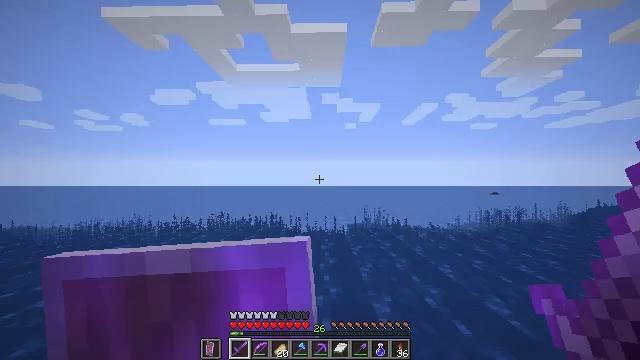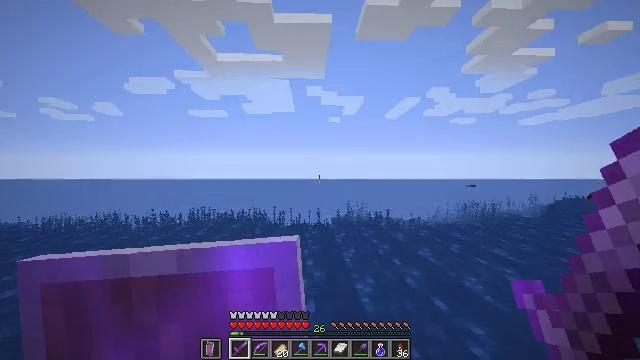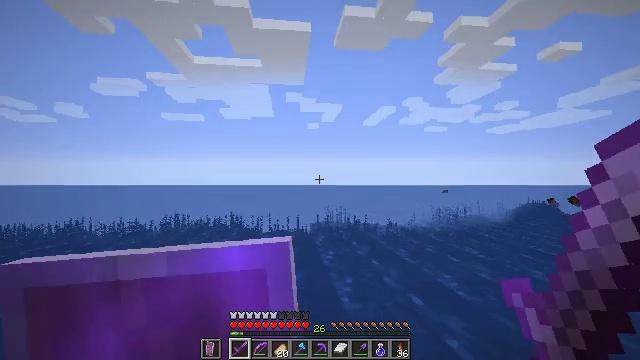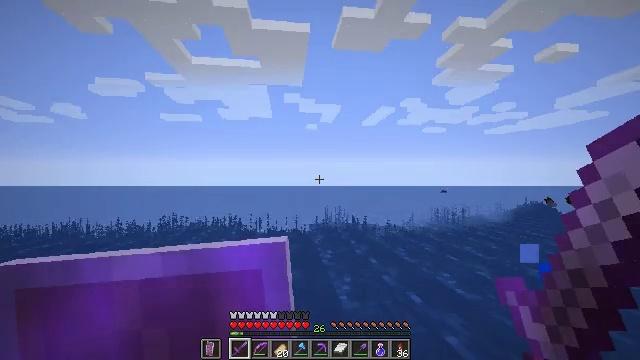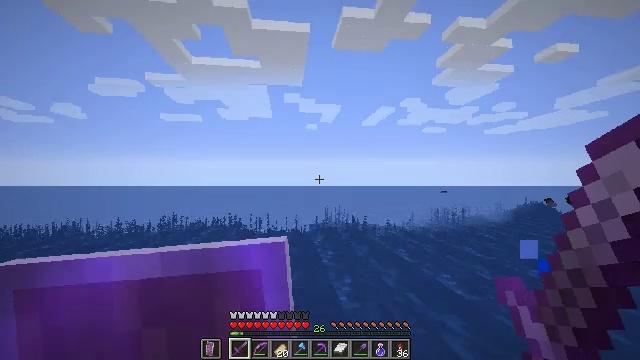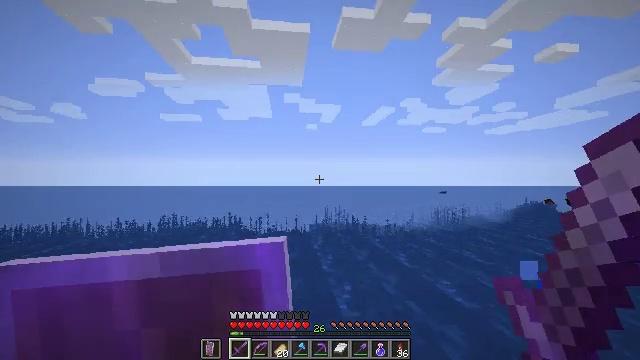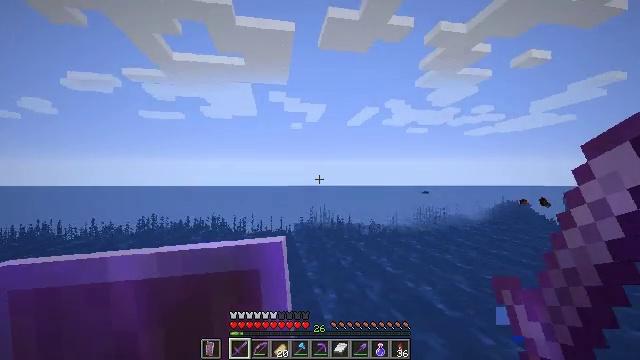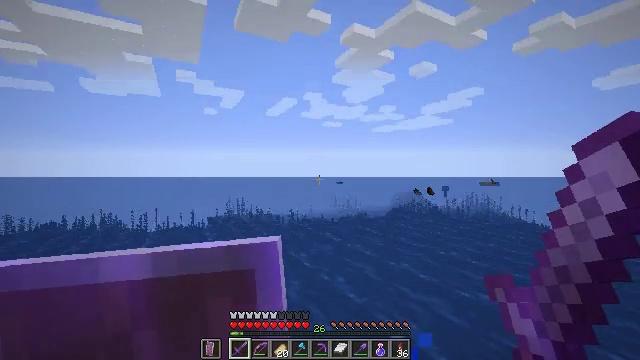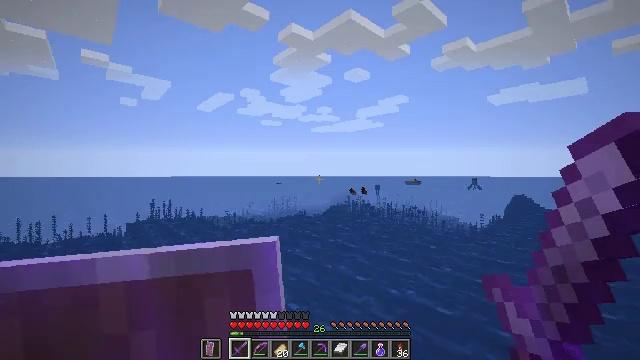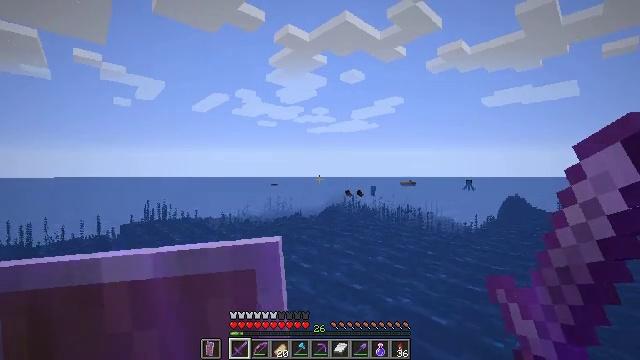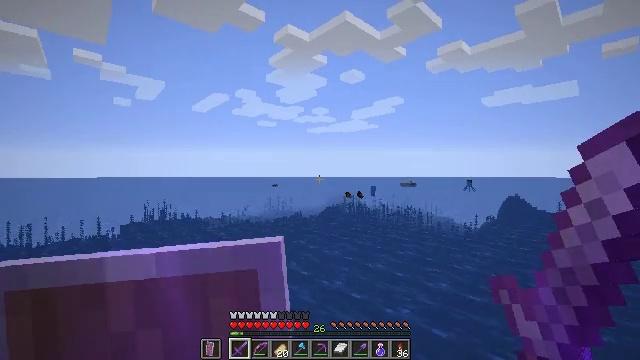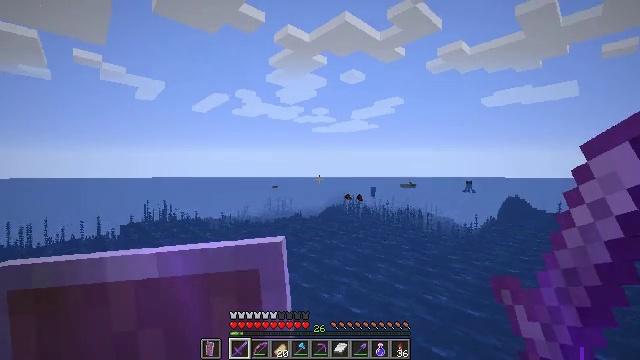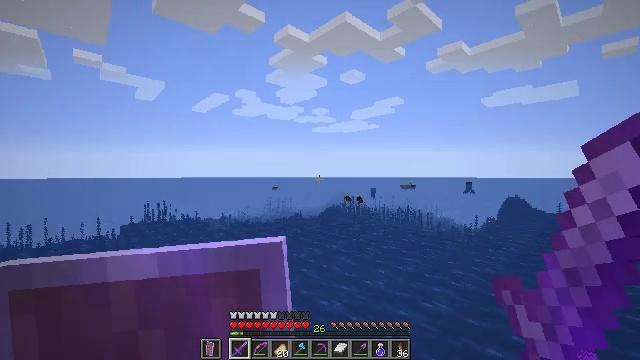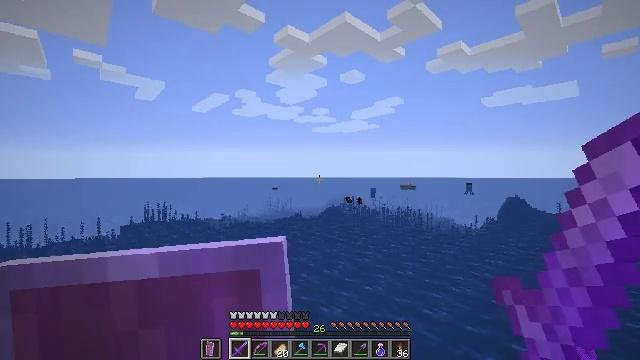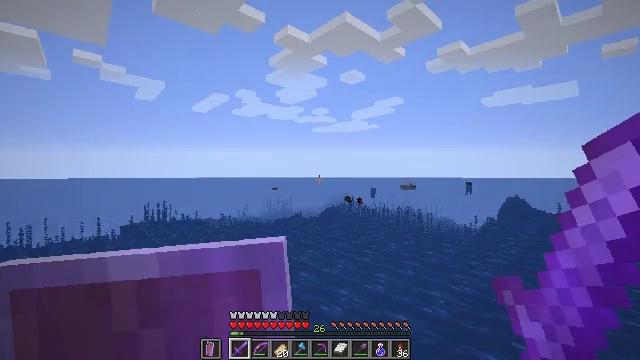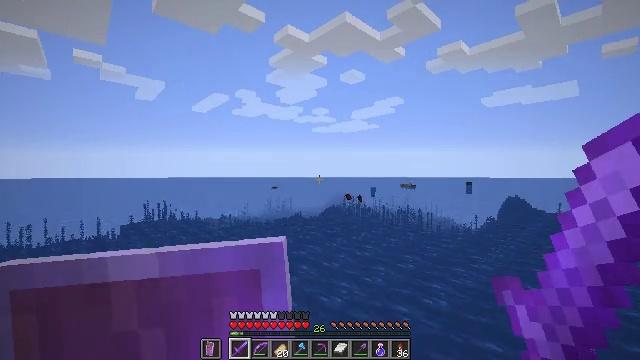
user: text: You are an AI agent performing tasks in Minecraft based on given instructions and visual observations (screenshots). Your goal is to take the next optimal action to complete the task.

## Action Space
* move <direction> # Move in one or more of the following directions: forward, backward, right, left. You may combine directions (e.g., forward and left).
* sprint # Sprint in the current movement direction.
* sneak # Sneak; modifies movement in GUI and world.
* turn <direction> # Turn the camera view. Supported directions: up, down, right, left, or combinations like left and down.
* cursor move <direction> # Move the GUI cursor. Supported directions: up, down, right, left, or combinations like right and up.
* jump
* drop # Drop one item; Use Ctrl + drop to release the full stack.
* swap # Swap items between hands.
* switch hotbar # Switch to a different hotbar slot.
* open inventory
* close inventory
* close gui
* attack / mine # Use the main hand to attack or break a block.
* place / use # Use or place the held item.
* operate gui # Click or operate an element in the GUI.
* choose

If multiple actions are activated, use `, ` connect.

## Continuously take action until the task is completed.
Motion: motion action
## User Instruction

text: Gather gravel by digging.
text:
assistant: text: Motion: turn right and down, jump
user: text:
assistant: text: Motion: turn right and up, jump
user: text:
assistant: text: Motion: jump
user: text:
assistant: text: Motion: jump
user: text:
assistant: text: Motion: jump
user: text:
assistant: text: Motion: turn right, jump
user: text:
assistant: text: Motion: turn right and down, jump
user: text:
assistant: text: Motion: turn right, jump
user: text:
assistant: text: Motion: jump
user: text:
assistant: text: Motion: jump
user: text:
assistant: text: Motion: jump
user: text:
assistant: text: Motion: jump
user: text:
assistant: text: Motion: jump
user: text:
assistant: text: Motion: jump
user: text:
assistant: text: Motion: jump
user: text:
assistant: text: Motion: jump
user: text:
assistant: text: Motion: jump
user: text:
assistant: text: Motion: jump
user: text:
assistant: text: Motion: jump
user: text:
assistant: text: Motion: jump
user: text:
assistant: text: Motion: jump
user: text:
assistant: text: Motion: jump
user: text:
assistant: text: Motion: jump
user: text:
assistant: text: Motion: jump
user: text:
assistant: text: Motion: jump
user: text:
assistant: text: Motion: jump
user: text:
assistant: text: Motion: jump
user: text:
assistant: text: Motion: jump
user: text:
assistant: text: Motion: jump
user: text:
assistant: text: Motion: jump